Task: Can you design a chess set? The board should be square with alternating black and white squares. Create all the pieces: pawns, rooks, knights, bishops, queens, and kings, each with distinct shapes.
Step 2187:
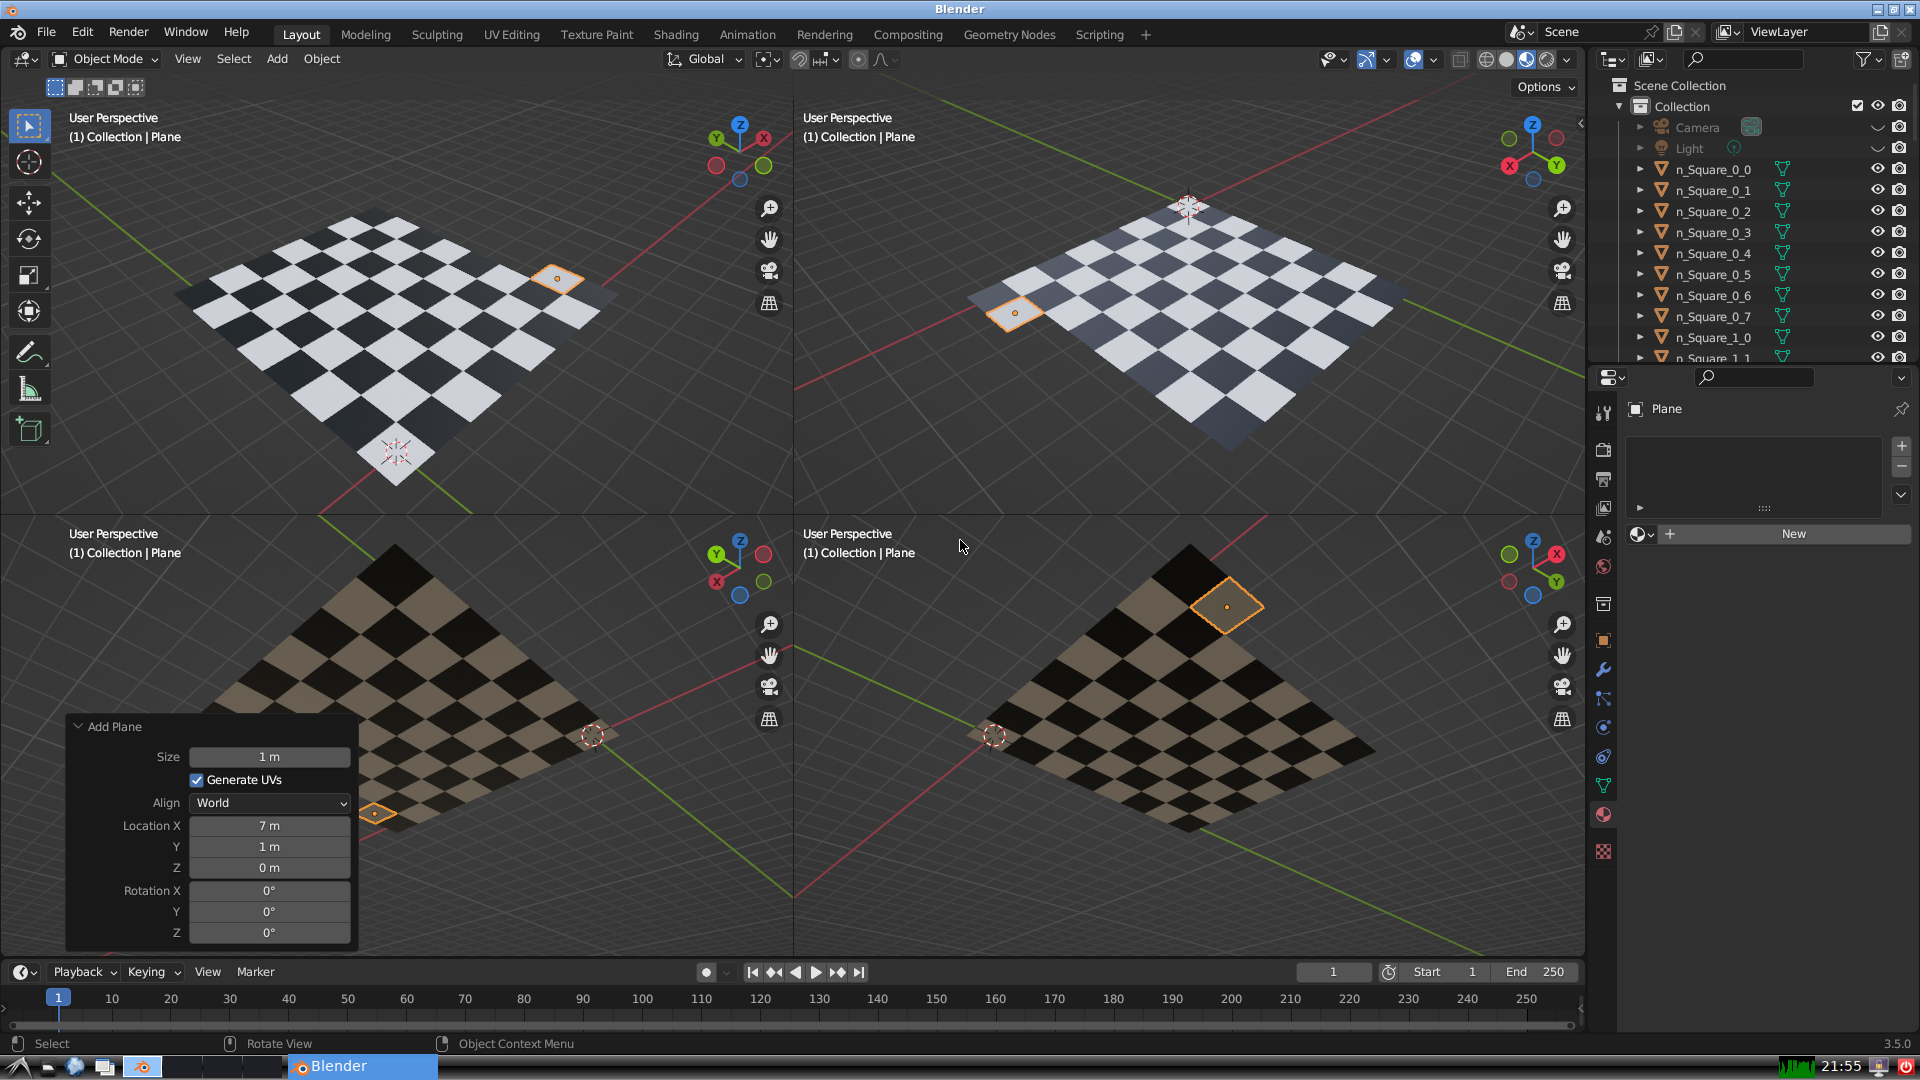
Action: {"mouse_move": [1608, 631]}